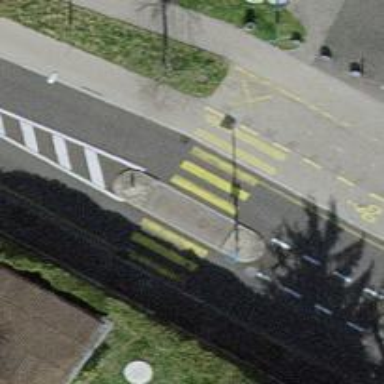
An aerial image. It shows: Uncontrolled road crossing with pedestrian island.